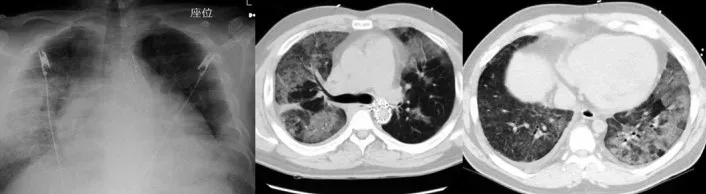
X-ray and computed tomography of the chest of a 36-year-old man 6 years after thoracic endovascular aortic repair for blunt traumatic aortic injury. Chest X-ray shows cardiac dilatation and an infiltrative shadow in the right middle lung field. Computed tomography of the chest shows infiltrative shadows in lung fields on both sides.
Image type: radiology (ct)